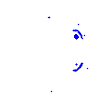
Particle: electron